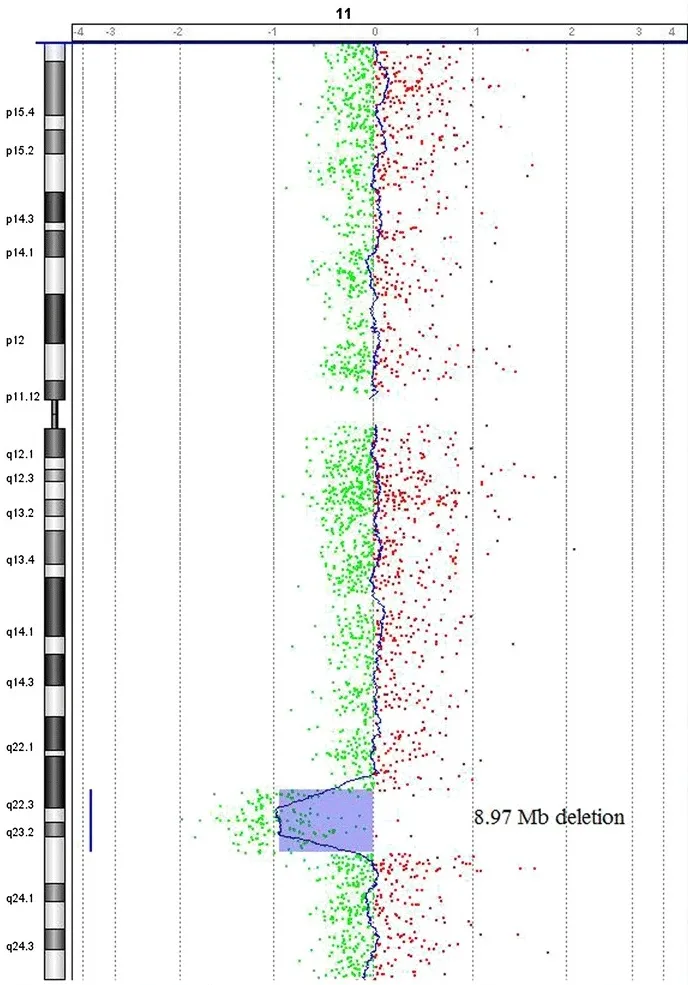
Array CGH analysis of the fetus revealed a 8.97 Mb deletion at chromosome 11q22.3-11q23.3 or arr 11q22.3q23.3 (107,686,511-116,660,613)x1 (hg19; NCBI build 37).
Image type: pathology (immunostaining)